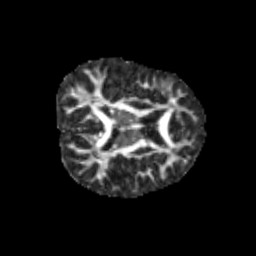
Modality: FA
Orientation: axial
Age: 9
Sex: male
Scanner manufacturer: siemens
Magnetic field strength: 3 T
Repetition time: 3.8 s
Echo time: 0.07 s